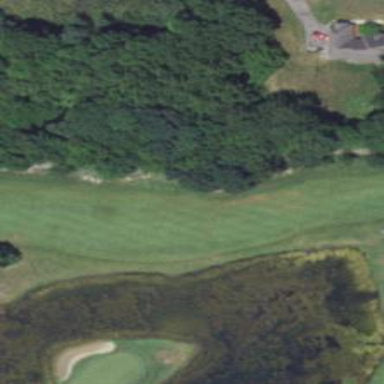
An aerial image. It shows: Golf fairway surrounded by grass.